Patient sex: M
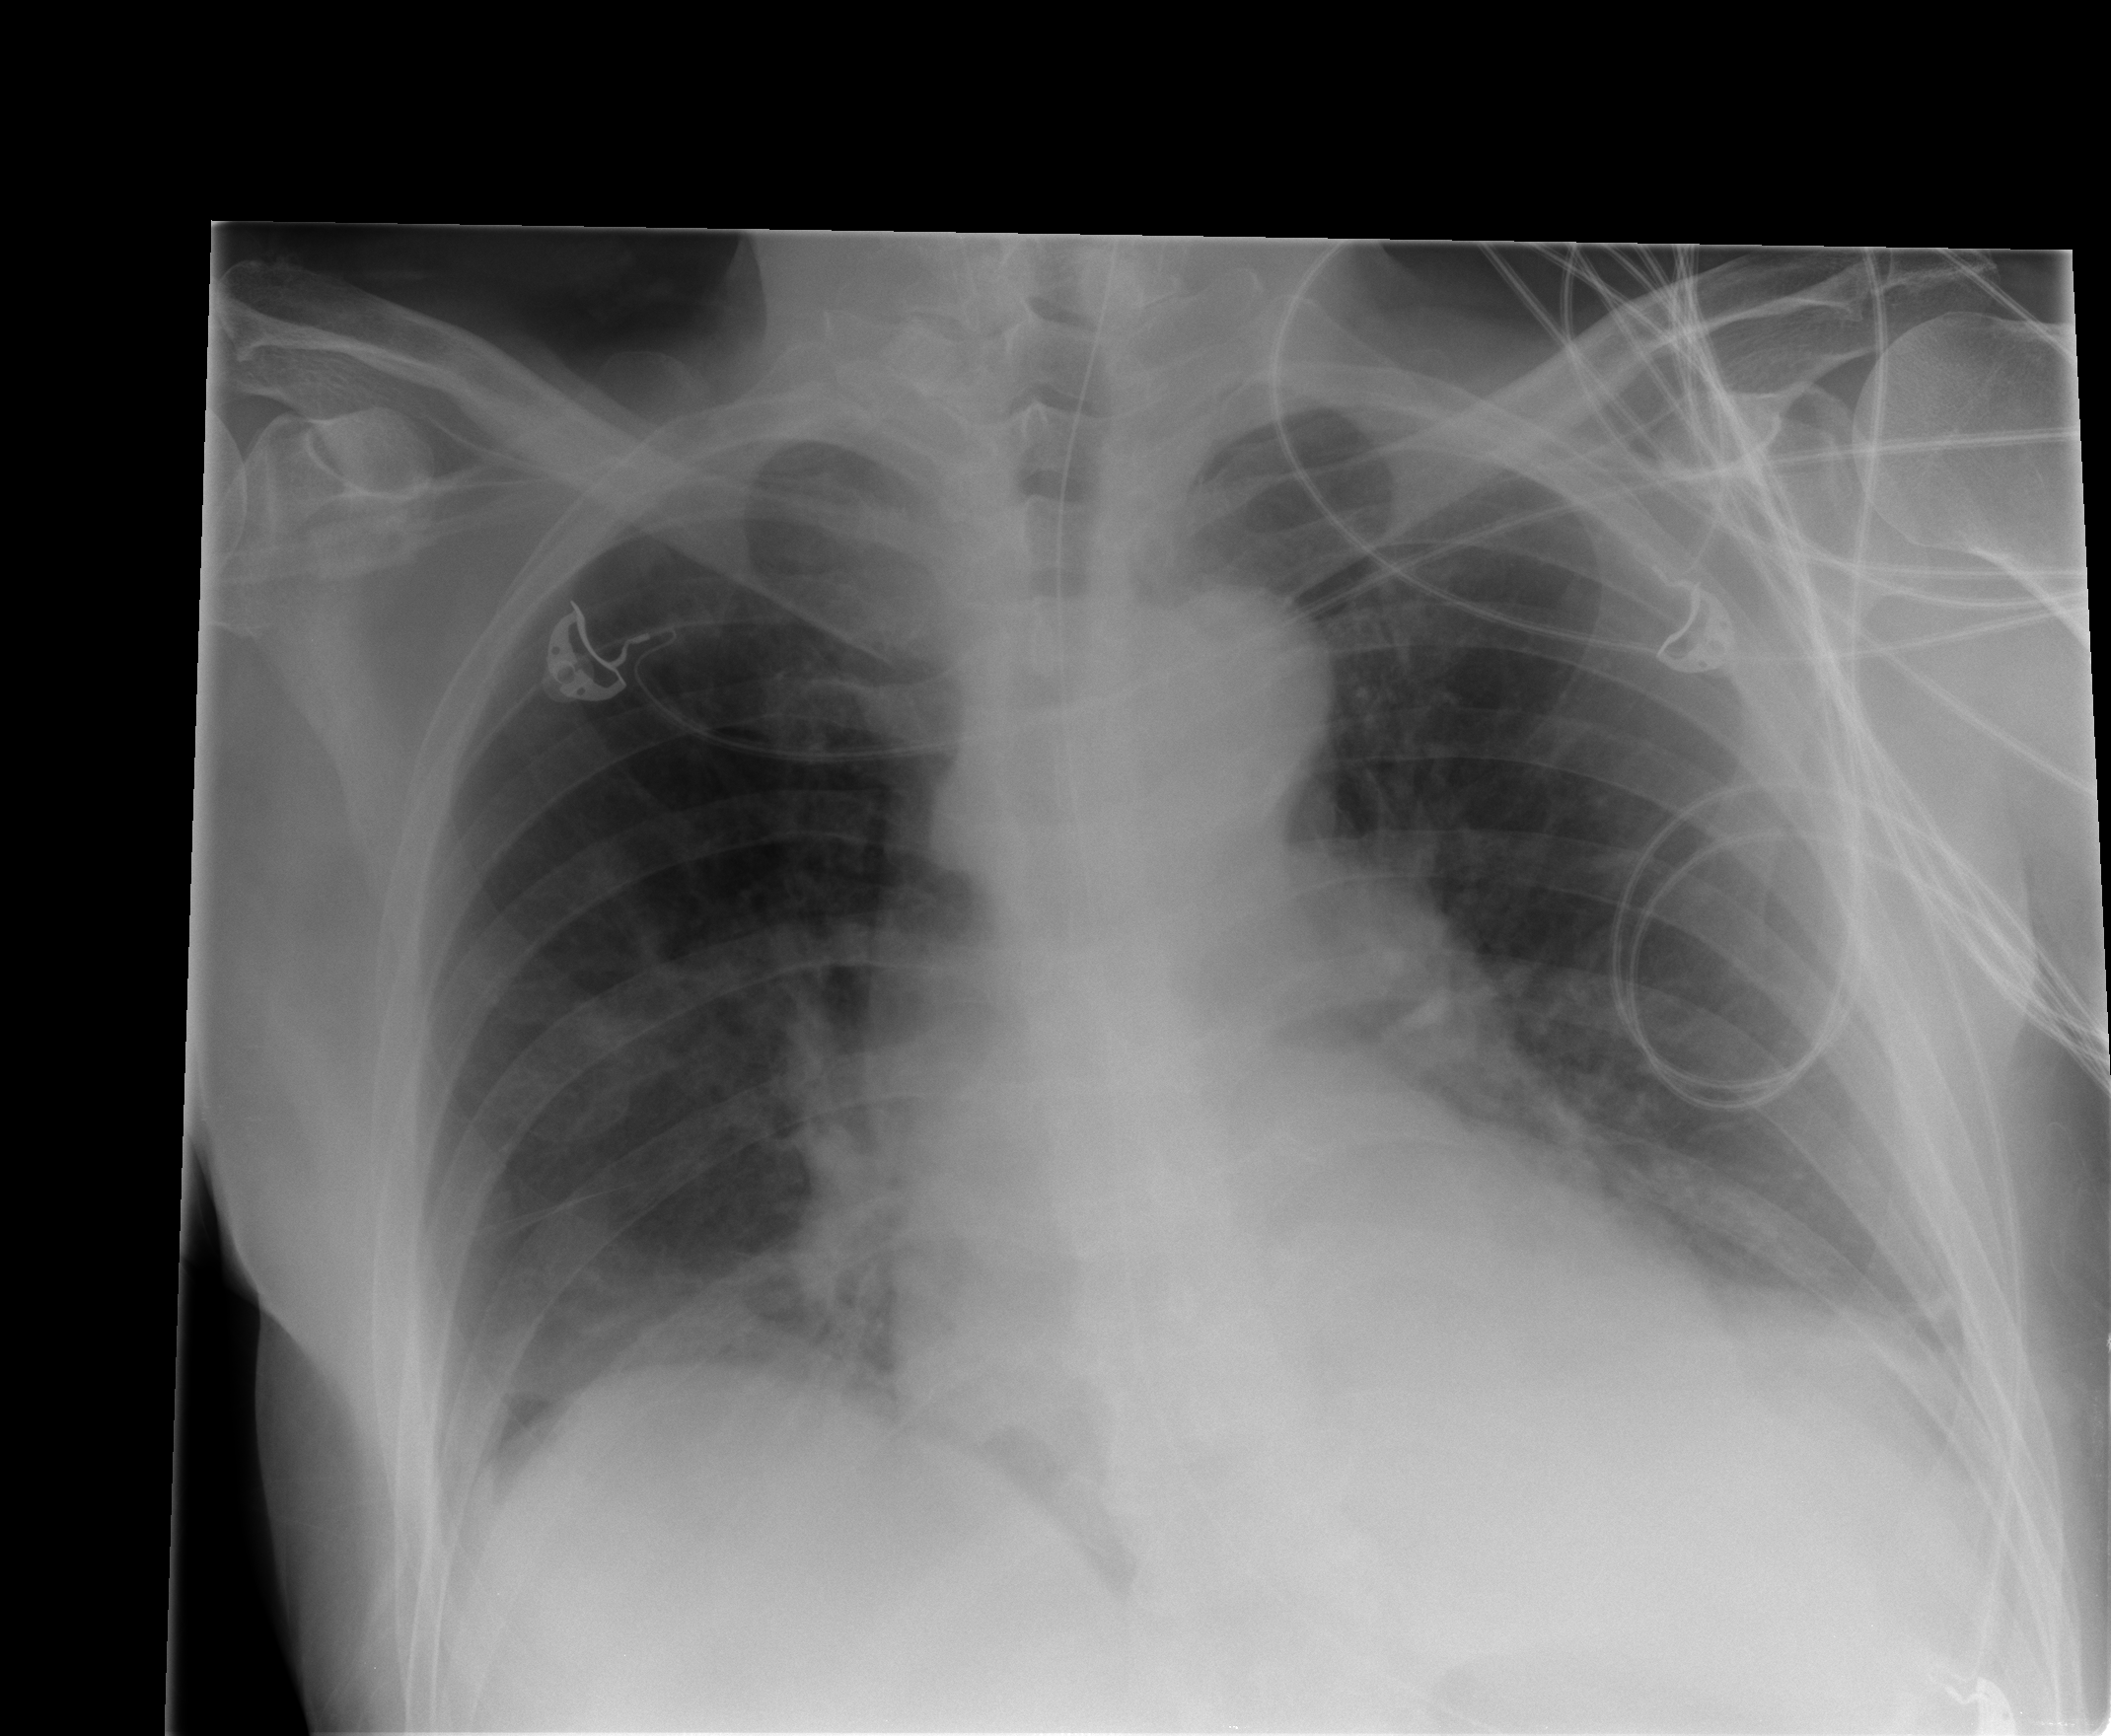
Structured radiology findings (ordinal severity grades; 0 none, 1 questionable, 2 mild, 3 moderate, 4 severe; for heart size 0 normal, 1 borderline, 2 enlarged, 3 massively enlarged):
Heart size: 0
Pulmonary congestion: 0
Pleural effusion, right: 0
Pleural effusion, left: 0
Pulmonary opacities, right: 0
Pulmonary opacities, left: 0
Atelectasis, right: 2
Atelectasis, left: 0